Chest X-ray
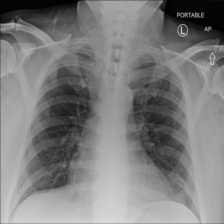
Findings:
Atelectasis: negative
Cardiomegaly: negative
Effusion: negative
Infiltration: negative
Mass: negative
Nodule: negative
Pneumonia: negative
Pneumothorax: negative
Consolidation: negative
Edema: negative
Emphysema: negative
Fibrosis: negative
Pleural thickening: negative
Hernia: negative